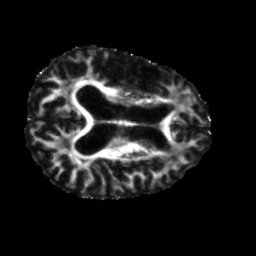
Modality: FA
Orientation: axial
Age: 71
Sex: male
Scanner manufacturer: siemens
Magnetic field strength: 3 T
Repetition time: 5.25 s
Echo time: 0.08 s